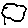
Label: cloud